Question: Subversion (Eclipse/Flash Builder) - After Team>Update to HEAD - where do you view what was updated?
I persume there is a log or something. I remember seeing the output of the Update in the console window once, but recently when looking for it, can seem to see any update info
Brian
Answered below, just for others to see where, see screenshot:

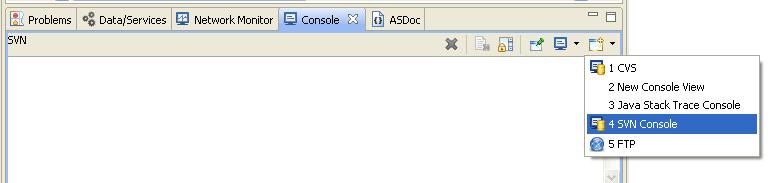
Answer: Show View = Press Toolbar Button = Choose